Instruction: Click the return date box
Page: home
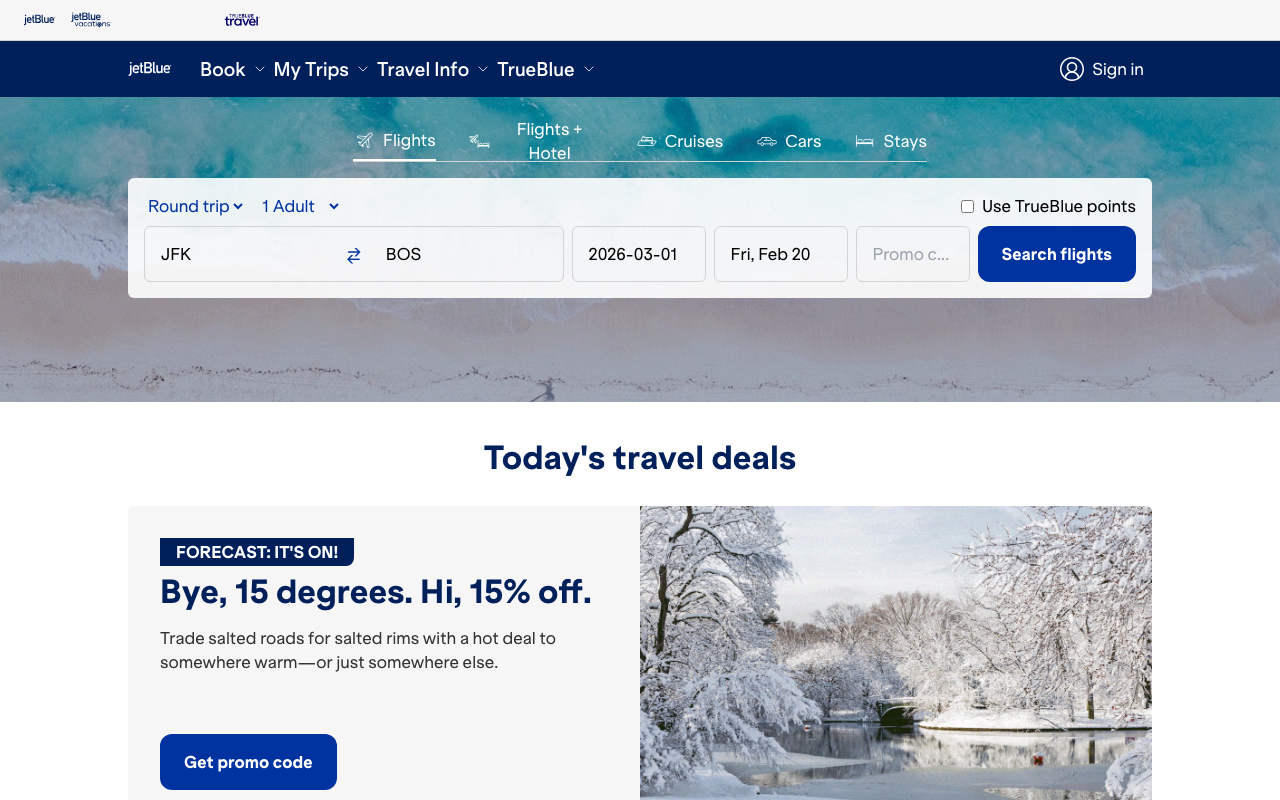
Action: click